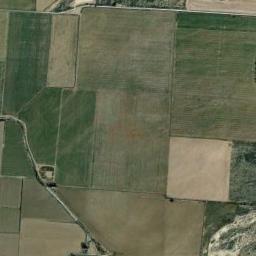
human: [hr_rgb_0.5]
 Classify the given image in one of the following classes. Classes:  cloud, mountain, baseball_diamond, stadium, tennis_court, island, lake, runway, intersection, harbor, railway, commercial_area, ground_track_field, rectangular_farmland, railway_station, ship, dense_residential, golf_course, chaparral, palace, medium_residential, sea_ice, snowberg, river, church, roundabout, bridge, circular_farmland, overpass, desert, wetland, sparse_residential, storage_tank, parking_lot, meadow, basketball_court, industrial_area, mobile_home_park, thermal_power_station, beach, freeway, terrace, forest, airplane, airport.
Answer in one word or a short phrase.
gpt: rectangular_farmland